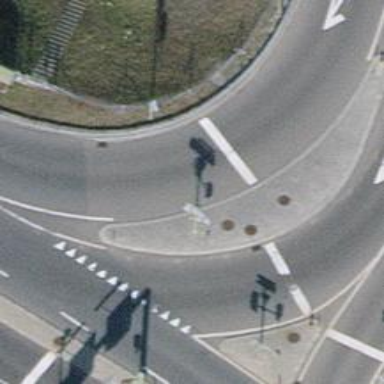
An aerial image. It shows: Road with traffic signals.